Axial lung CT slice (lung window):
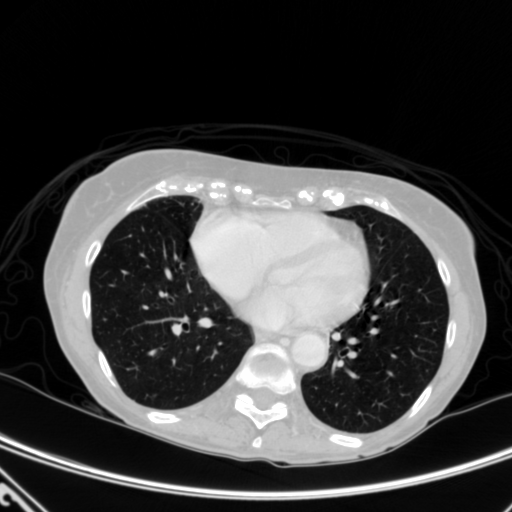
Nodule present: no